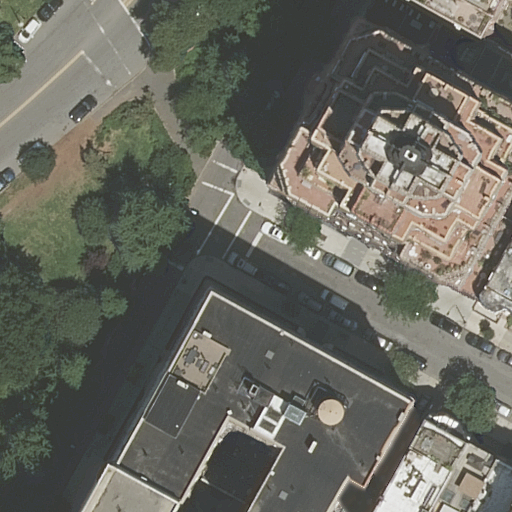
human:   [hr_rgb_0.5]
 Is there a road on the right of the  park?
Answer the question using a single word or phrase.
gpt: yes

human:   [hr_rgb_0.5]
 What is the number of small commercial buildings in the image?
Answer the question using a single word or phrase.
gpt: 0

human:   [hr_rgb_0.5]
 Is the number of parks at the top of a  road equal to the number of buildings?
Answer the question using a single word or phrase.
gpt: no

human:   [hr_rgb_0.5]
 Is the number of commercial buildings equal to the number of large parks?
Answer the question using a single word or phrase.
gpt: no

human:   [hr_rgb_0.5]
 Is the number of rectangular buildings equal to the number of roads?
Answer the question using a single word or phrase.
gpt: no

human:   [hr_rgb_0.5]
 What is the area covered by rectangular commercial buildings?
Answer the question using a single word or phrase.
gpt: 0m2

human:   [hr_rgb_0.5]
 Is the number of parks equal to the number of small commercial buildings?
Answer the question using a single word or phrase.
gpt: no

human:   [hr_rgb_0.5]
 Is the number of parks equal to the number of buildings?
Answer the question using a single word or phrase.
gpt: no

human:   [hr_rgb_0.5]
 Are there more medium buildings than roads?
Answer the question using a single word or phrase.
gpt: no

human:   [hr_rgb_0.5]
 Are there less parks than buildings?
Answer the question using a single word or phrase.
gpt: yes

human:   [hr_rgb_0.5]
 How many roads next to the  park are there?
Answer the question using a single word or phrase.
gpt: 3

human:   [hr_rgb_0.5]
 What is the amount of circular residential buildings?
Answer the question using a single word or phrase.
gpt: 0

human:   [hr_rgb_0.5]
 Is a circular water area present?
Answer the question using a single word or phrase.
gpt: no

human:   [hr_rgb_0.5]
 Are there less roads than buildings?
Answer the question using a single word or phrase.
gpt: yes

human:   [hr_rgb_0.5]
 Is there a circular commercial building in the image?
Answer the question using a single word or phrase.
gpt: no

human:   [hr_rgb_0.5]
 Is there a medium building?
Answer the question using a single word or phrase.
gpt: yes

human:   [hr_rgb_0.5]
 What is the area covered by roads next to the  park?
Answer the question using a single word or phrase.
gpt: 0m2

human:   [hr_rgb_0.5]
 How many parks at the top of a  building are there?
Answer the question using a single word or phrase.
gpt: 1

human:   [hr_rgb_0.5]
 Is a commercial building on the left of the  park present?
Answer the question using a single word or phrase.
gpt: no

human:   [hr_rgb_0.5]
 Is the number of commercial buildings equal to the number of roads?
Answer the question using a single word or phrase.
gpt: no

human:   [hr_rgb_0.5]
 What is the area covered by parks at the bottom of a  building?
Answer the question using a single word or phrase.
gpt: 0m2

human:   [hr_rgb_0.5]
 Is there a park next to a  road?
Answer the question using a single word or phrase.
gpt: yes

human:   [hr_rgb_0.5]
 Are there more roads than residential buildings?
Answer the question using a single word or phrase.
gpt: no

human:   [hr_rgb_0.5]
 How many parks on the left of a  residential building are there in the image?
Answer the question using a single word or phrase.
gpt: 1

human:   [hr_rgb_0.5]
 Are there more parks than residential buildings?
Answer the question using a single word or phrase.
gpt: no

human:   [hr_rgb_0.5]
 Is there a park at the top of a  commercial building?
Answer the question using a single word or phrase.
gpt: no

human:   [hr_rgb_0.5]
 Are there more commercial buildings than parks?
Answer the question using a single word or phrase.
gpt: no

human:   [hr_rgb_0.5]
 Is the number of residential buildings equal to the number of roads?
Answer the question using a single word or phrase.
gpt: no

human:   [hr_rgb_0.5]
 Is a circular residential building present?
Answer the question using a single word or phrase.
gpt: no

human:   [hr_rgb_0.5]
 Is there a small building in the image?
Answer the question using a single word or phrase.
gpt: yes

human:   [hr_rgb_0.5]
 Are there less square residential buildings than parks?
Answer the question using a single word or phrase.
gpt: yes

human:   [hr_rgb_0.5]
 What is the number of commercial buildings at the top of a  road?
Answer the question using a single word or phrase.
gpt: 0

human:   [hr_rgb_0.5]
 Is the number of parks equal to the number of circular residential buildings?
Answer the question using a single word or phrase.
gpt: no

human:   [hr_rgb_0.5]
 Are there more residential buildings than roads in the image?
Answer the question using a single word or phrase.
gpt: yes

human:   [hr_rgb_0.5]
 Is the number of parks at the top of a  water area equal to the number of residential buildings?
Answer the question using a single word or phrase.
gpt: no

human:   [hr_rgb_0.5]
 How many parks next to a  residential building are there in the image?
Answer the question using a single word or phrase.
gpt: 1